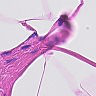
Metastatic tissue present: no